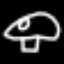
Label: mushroom